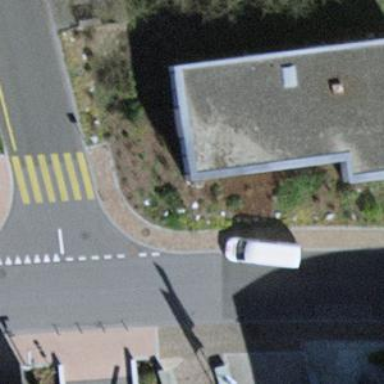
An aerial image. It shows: Office building with flat roof.